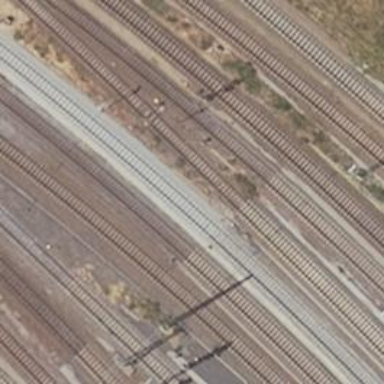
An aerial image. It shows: Railway signal.